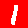
Digit: 1